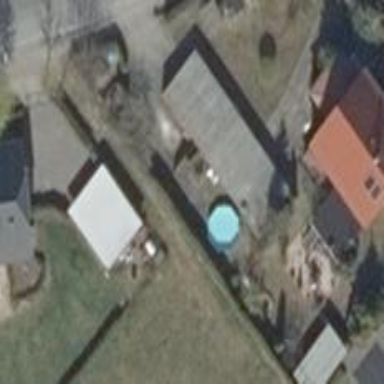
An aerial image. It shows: Garage.